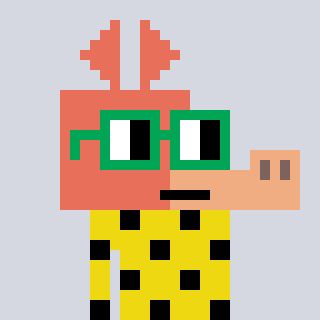
a pixel art character with square green glasses, a aardvark-shaped head and a yellow-colored body on a cool background